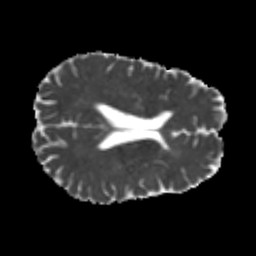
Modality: MD
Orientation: axial
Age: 26
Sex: male
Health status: healthy
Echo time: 0.074 s